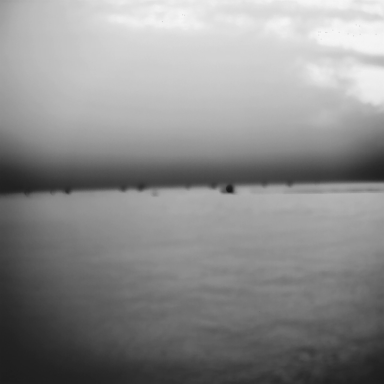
There are ten bulk_carriers in the infrared image.